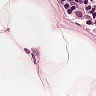
Metastatic tissue present: no